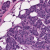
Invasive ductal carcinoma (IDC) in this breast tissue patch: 1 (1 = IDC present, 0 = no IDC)